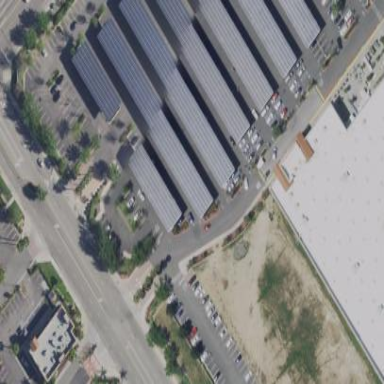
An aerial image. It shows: Solar photovoltaic panel generator located on building's roof.